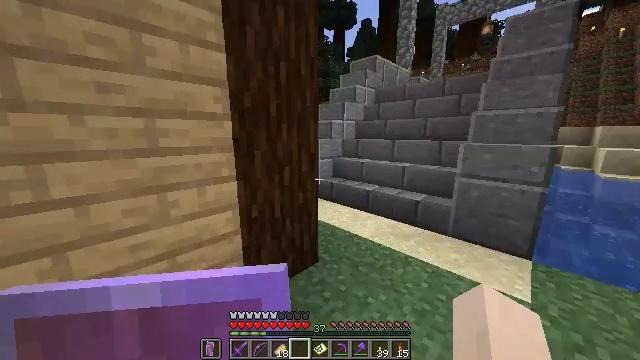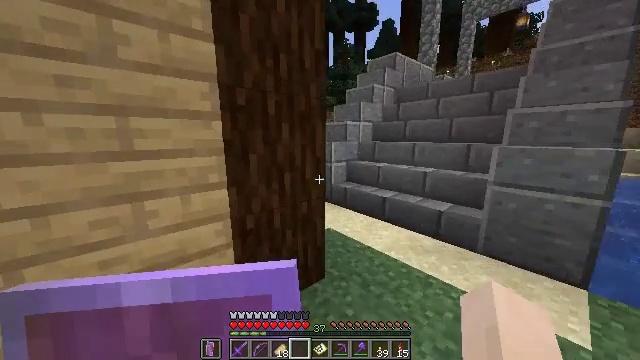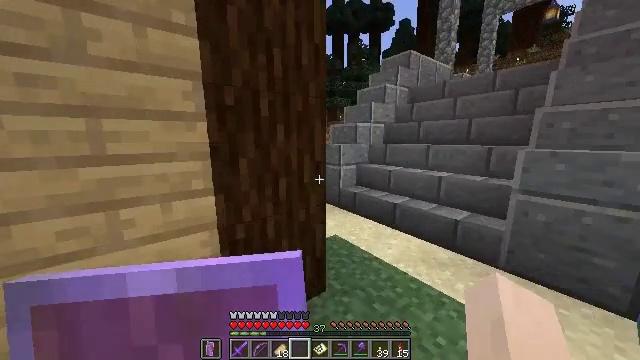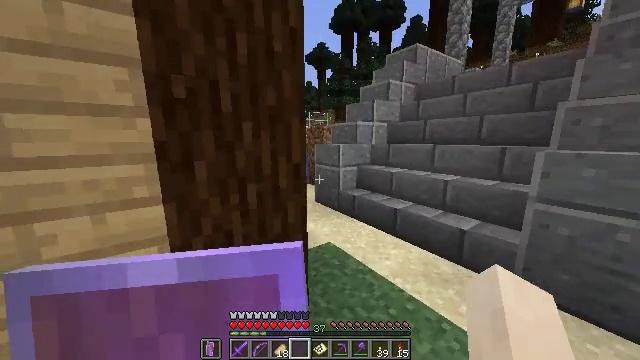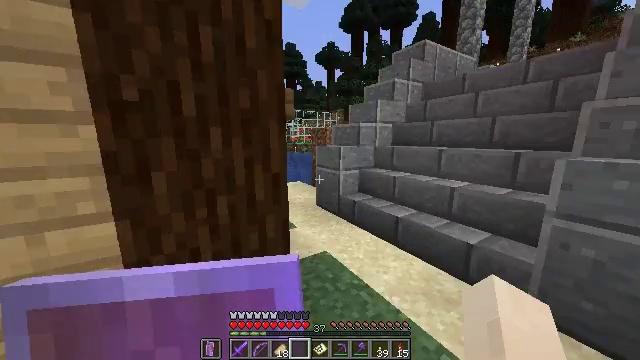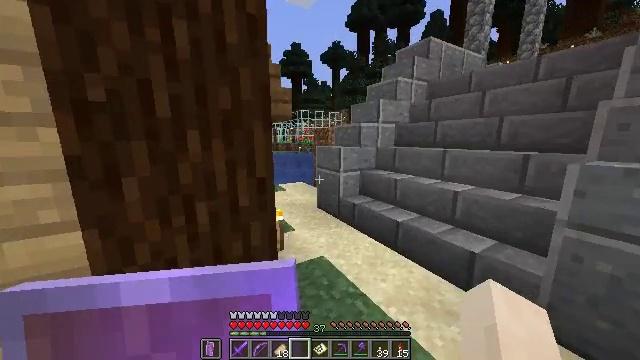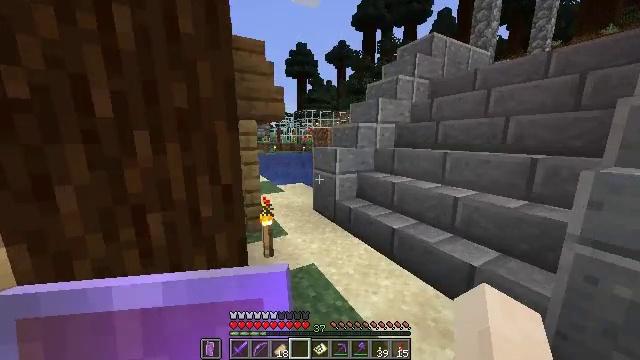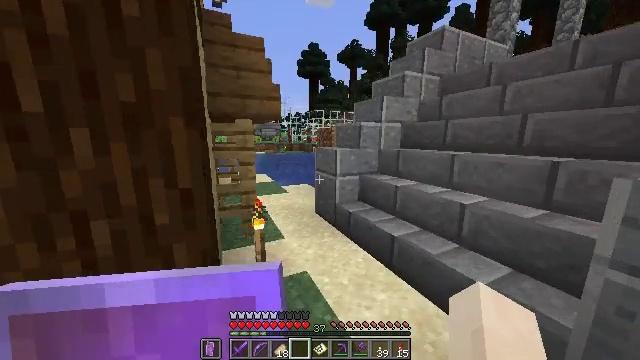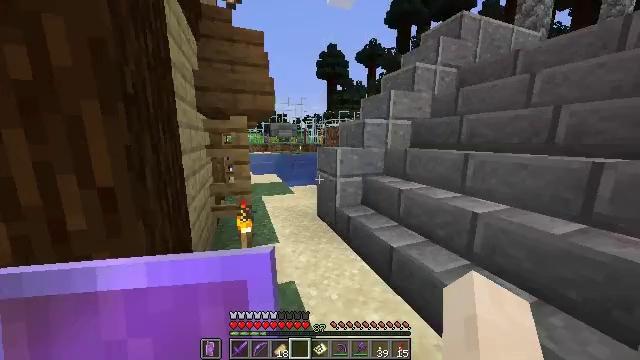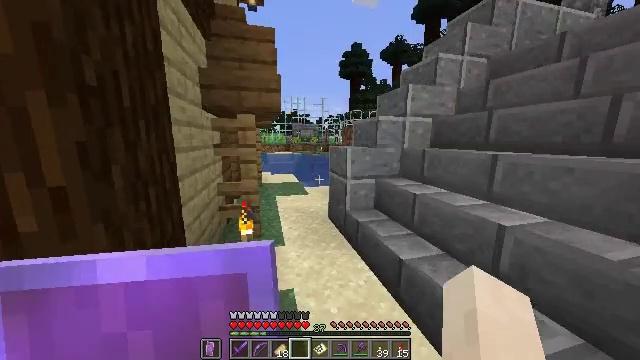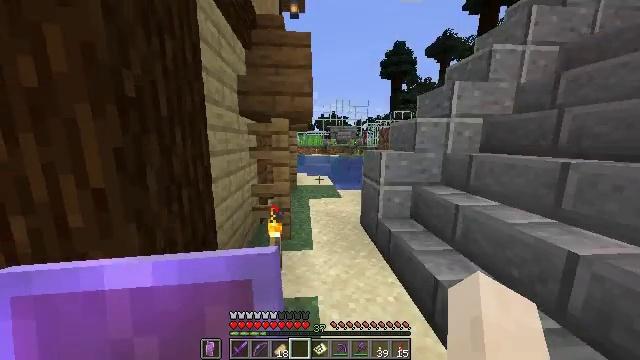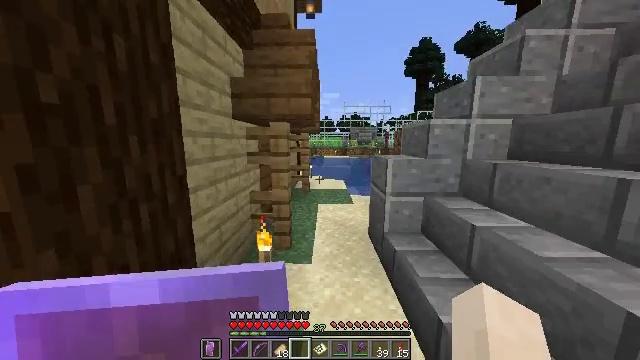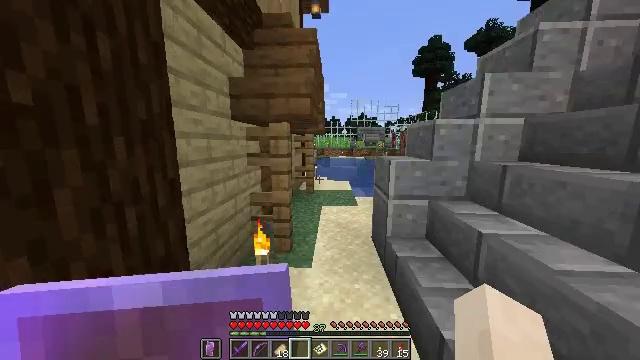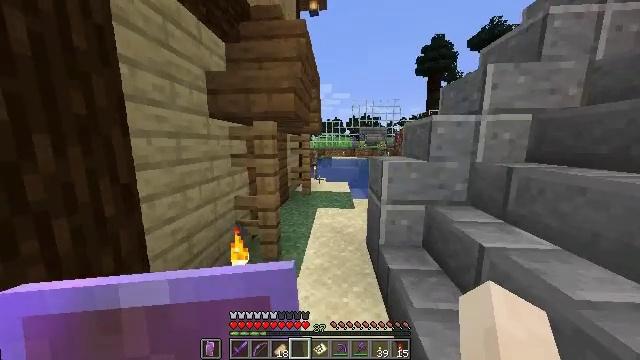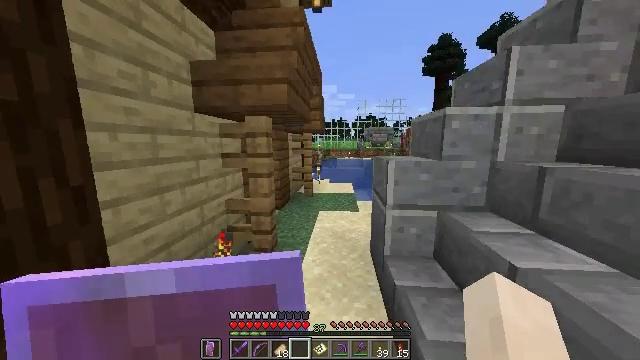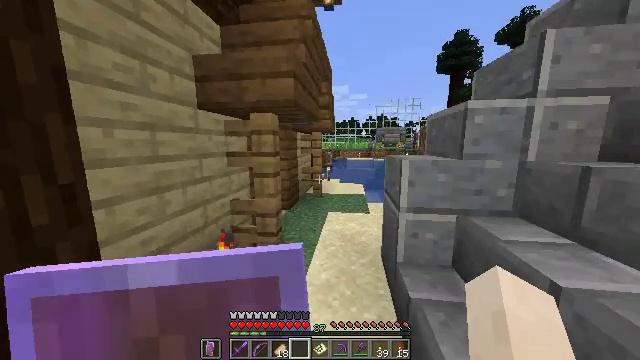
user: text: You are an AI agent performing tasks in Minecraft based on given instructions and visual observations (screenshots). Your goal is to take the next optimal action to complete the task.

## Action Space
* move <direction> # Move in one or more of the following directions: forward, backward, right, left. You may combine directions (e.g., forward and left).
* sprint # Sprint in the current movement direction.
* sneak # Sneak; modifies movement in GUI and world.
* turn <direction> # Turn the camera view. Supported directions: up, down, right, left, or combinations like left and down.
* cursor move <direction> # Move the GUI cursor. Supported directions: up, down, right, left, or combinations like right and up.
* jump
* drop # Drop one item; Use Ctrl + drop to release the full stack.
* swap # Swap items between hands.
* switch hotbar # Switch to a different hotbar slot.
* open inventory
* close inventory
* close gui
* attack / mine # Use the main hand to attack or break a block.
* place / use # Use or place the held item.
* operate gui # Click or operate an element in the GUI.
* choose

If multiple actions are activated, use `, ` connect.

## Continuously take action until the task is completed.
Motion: motion action
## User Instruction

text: Combine materials to craft a filled map.
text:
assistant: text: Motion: move forward and move right, sprint, turn left
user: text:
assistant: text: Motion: move forward and move right, sprint, turn left
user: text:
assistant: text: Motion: move forward and move right, sprint, turn left
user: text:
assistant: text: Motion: move forward and move right, sprint, turn left
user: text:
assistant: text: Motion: move forward and move right, sprint, turn left
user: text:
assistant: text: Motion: move forward and move right, sprint, turn left
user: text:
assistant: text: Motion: move forward and move right, sprint, turn left
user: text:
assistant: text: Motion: move forward and move right, sprint, turn left
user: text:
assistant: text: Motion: move forward and move right, sprint, turn left
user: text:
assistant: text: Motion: move forward and move right, sprint, turn left
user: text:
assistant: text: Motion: move forward and move right, sprint, turn left
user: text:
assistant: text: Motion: move forward and move right, sprint, turn left
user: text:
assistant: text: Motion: move forward, sprint
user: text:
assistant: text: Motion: move forward, sprint, turn left
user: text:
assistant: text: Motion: move forward, sprint, turn left
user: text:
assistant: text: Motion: move forward, sprint, turn left
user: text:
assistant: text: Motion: move forward, sprint
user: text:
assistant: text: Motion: move forward, sprint
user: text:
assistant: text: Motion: move forward, sprint
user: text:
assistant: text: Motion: move forward, sprint, turn left
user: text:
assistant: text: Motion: move forward, sprint, turn left
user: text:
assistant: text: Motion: move forward, sprint, turn left
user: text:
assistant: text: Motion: move forward, sprint, turn left
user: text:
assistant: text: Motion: move forward, sprint, turn left
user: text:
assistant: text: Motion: move forward, sprint, turn left
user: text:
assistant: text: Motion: move forward, sprint, turn left
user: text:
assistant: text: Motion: move forward, sprint, turn left
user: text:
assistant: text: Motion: move forward, sprint, turn left
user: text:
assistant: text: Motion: move forward and move right, sprint, turn left
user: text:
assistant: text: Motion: move forward and move right, sprint